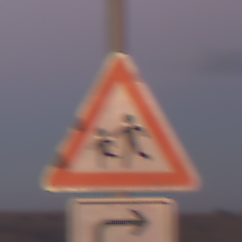
Verkehrszeichen: KinderRechts
Zusatzzeichen unten: RichtungsangabeDurchPfeile5
Umgebung: Outdoor, Nature
Tageszeit: SunriseSunset
Wetter: PartlyCloudy
Licht: Natural
Jahreszeit: NotSpecified
Kontrast: LowContrast